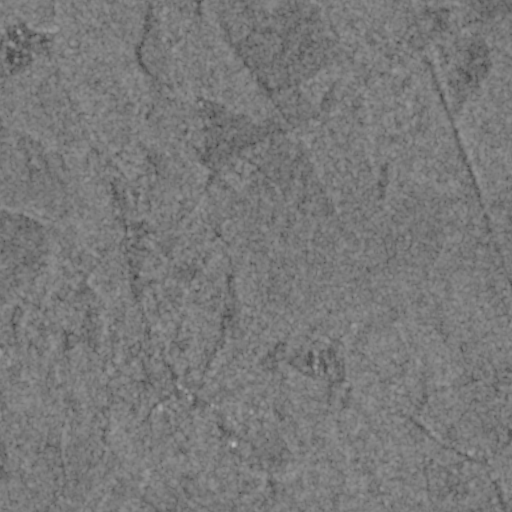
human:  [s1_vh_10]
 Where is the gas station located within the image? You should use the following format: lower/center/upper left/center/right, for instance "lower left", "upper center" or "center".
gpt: The gas station is located in the lower center of the image.
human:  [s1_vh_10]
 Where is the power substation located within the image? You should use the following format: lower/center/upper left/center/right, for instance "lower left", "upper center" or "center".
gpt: The power substation is located in the lower right of the image.
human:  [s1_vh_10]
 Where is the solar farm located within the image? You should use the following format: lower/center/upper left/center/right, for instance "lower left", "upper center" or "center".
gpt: The solar farm is located in the upper right of the image.
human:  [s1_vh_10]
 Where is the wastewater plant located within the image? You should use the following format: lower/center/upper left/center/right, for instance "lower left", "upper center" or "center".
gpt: The wastewater plant is located in the lower center of the image.
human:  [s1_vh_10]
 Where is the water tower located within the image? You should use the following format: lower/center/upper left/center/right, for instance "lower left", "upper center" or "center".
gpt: The water tower is located in the center left of the image.
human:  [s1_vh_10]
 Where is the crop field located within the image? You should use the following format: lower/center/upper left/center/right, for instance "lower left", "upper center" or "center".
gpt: There is no crop field in the image.

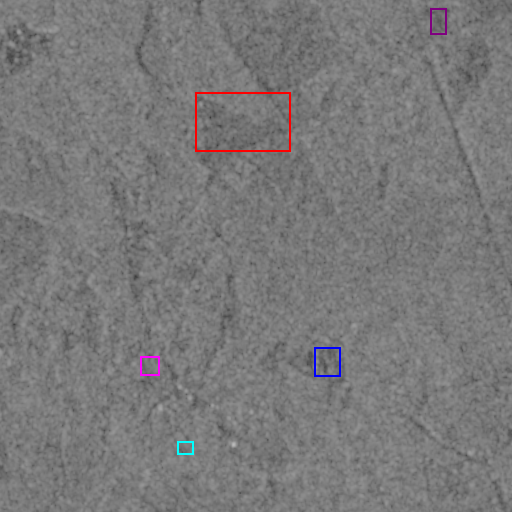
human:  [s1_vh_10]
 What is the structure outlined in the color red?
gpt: The structure outlined in red is a crop field.
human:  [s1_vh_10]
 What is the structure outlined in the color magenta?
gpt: The structure outlined in magenta is a park.
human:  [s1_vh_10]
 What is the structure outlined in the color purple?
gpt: The structure outlined in purple is a solar farm.
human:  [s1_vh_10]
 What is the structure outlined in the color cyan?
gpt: The structure outlined in cyan is a wastewater plant.
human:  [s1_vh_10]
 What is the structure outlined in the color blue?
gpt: The structure outlined in blue is a building.
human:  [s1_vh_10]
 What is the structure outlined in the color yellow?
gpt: There is no yellow outline.